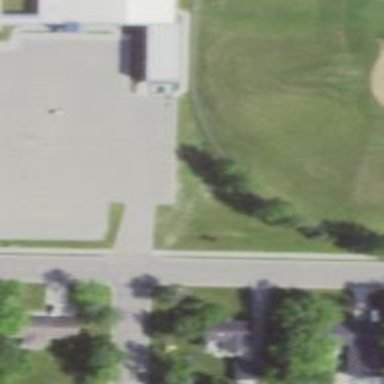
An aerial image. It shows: Entrance to school.